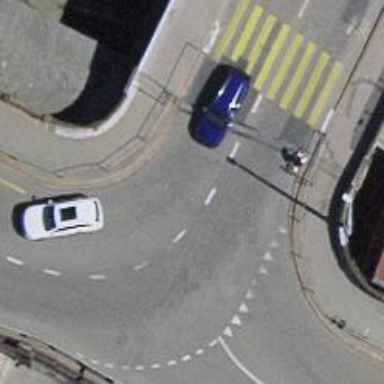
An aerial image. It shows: Tertiary road with asphalt surface and designated cycle lane.